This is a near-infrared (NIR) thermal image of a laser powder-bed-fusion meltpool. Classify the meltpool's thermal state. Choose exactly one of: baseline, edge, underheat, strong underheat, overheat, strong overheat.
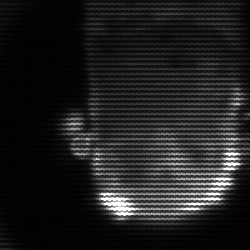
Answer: baseline